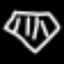
Label: diamond